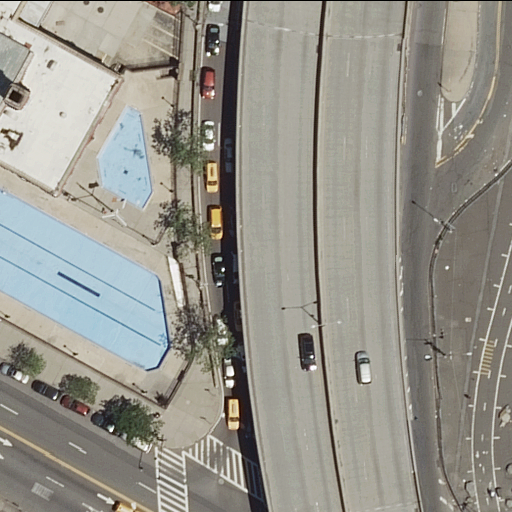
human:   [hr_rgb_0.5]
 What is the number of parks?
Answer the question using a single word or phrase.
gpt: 1

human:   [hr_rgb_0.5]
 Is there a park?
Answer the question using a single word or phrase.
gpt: yes

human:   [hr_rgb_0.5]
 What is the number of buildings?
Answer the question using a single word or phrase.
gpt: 1

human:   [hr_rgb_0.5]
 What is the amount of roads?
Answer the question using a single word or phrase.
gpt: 15

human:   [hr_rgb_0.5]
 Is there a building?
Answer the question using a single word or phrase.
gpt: yes

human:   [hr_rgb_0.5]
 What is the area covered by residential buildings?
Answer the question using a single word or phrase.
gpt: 590m2

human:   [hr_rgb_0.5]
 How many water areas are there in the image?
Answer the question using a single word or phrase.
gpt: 2

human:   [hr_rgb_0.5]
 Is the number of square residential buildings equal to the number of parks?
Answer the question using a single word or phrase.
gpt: no

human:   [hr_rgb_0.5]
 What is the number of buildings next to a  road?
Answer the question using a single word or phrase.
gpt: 1

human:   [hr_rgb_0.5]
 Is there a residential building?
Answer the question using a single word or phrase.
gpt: yes

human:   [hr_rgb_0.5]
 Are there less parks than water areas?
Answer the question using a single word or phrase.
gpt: yes

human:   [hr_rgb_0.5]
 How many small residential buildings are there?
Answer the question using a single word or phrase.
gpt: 0

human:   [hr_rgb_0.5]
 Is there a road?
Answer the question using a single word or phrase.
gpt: yes

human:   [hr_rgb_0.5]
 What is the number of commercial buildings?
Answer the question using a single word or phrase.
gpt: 0

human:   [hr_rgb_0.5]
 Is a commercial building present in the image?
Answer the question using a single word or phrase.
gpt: no

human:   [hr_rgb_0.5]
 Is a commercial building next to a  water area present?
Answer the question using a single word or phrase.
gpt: no

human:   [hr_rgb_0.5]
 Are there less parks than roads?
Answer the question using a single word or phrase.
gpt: yes

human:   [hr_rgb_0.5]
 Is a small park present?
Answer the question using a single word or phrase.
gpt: no

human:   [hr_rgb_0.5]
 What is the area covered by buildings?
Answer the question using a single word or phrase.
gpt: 590m2

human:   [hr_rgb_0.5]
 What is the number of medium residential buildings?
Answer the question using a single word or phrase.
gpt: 0

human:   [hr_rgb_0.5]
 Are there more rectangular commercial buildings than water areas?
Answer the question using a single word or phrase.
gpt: no

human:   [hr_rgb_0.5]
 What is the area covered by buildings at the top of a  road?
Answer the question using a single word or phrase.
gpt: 590m2

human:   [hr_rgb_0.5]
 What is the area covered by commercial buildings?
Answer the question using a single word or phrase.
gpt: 0m2

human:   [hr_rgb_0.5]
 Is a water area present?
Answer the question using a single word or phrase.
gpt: yes

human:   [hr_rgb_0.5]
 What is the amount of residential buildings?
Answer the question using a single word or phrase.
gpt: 1

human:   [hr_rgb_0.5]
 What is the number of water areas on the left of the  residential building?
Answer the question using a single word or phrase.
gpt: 0

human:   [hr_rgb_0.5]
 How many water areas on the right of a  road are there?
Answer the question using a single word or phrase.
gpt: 1

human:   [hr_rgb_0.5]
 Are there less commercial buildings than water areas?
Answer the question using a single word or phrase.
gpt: yes

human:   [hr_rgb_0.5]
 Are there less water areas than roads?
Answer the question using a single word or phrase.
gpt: yes

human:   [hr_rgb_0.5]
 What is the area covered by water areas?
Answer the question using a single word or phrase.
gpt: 795m2

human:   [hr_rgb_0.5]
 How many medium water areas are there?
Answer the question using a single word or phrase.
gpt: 1

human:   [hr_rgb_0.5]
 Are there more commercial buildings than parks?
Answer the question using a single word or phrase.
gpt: no

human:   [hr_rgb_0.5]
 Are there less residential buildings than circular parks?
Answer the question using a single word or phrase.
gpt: no

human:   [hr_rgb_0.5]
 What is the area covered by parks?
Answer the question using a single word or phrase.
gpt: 2573m2

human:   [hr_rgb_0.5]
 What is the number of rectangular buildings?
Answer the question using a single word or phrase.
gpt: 1

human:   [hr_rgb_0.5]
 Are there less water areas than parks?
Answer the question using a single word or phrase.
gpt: no

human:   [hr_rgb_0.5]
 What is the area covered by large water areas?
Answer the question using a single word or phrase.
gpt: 649m2

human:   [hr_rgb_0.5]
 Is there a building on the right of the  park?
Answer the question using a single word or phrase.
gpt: no

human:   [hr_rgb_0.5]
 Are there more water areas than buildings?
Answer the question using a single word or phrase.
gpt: yes

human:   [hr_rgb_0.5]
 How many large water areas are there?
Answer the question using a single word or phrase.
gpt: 1

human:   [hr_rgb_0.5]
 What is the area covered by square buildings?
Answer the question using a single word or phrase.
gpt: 0m2

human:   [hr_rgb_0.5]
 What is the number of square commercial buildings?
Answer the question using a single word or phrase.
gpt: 0

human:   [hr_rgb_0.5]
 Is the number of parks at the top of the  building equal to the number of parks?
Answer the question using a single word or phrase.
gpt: no

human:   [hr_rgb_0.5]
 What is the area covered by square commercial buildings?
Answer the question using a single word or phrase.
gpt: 0m2

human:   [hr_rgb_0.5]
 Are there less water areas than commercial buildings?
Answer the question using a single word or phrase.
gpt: no

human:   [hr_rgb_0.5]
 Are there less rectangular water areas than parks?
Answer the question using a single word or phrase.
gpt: no

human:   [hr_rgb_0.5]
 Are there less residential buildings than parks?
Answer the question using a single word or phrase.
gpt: no

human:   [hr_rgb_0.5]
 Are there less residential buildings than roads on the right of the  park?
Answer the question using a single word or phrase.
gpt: yes

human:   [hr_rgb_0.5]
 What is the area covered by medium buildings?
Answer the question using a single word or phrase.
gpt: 0m2

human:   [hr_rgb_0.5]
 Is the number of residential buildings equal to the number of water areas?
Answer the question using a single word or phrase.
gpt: no

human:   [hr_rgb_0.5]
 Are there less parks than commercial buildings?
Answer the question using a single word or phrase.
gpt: no

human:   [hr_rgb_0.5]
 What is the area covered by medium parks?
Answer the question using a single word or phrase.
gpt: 0m2

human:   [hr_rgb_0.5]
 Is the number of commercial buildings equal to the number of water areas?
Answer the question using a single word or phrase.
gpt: no

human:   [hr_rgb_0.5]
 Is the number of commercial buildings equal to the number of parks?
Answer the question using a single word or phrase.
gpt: no

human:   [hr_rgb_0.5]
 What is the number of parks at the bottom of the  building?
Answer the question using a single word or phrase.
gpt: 0

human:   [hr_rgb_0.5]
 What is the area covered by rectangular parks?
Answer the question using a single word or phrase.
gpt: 0m2

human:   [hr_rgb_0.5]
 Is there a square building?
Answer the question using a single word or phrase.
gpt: no

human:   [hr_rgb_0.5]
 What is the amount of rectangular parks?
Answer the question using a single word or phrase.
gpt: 0

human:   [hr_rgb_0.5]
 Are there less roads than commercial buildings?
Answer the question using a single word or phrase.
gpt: no

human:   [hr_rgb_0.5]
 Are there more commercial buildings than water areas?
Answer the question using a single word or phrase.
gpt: no

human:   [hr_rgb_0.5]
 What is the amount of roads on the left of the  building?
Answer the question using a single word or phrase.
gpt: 1

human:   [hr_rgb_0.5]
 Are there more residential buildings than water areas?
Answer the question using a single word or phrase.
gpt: no

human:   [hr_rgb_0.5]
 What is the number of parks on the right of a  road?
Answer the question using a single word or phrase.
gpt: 0

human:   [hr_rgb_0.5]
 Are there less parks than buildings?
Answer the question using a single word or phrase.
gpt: no